Interaction volume radius: 10 \u00c5
Interaction volume height: 25 \u00c5
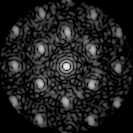
Disorder parameter: 0.3872